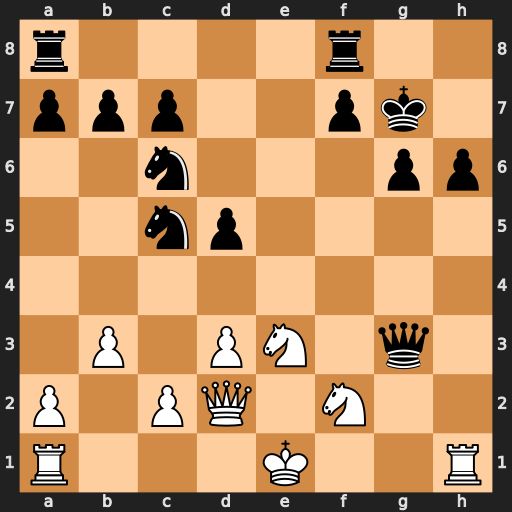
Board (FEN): r4r2/ppp2pk1/2n3pp/2np4/8/1P1PN1q1/P1PQ1N2/R3K2R
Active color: w
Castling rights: KQ
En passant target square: -
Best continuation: Nf5+ Kf6 Nxg3